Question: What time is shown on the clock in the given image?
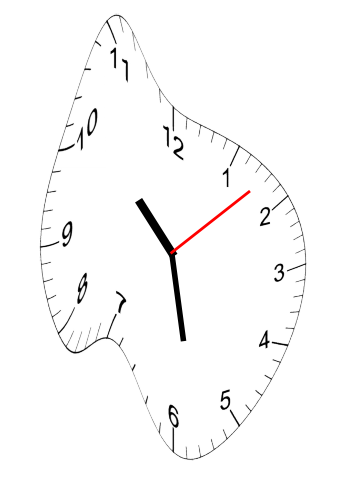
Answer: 10:28:08